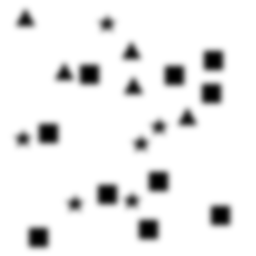
Squares: 10
Triangles: 5
Stars: 6
Total shapes: 21